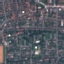
Land use / land cover class: Residential